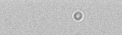
Label: camera_spot